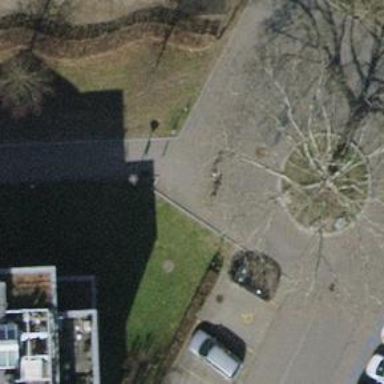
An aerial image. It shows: Bollard barrier.